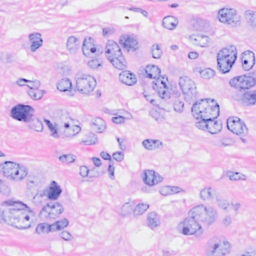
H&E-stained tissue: Breast